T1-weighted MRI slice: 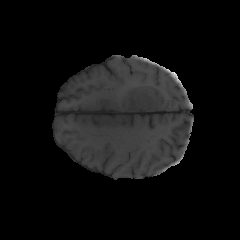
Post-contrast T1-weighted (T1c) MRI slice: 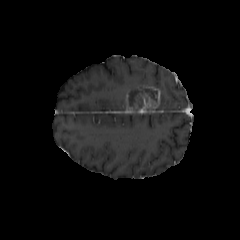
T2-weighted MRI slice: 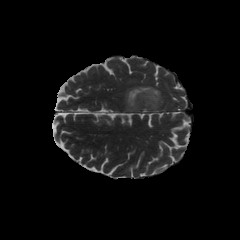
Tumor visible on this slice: yes